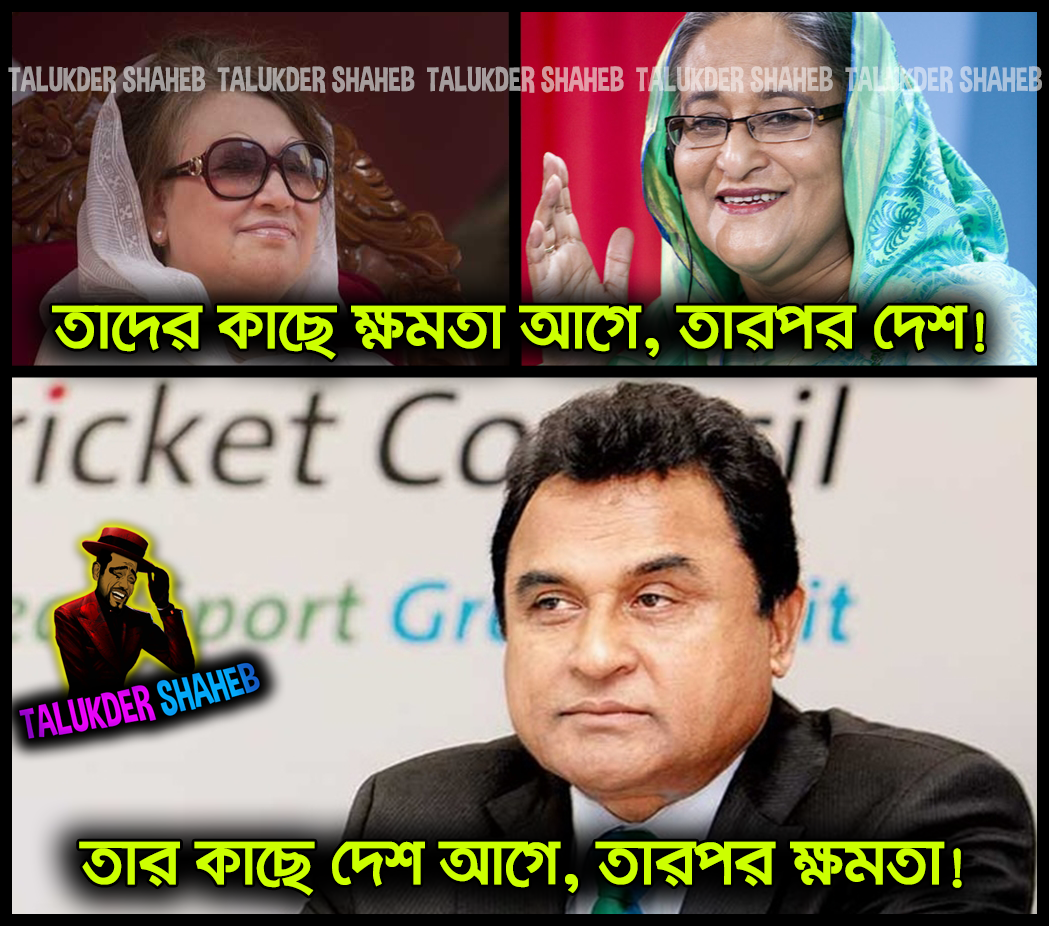
Caption: তাদের কাছে ক্ষমতা আগে,তারপর দেশ! তার কাছে দেশ আগে, তারপর ক্ষমতা!
Label: hate